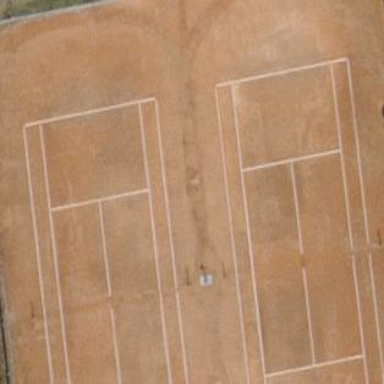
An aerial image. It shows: Tennis court on pitch.